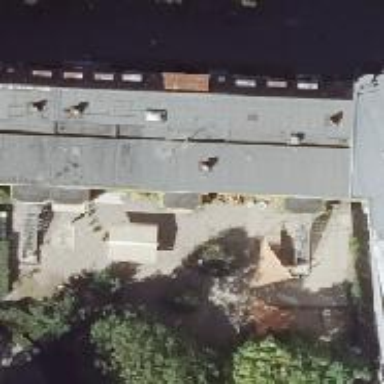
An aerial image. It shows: Kindergarten.